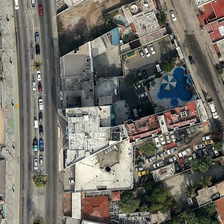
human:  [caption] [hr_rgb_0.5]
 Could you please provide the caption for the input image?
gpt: a resort separated with the beach by a road with some cars parked in the middle .

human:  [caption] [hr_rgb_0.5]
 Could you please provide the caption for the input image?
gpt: there is a lovely swimming pool in this resort surrounded by a crammed parking lot and a bustling road .

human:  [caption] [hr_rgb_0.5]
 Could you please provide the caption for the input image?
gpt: a resort separated with the beach by a road with some cars parked in the middle .

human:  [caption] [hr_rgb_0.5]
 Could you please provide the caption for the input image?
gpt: the resort hotel with a  pool on the top is near a narrow .

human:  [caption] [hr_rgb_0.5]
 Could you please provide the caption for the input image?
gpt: several buildings with a swimming pool and several green trees are between two non parallel roads with cars .